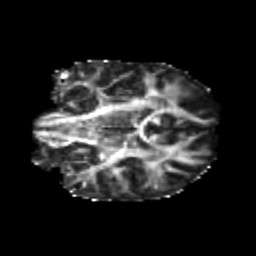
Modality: FA
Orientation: coronal
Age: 21
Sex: male
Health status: healthy
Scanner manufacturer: philips
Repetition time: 7.388 s
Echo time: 0.08599 s